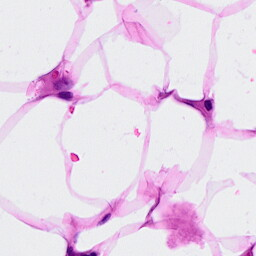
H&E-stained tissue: Breast